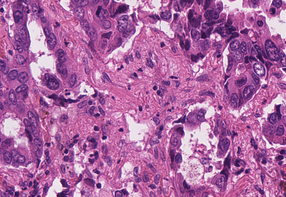
Tumor epithelial tissue: yes
Tumor-associated stroma tissue: yes
Normal tissue: no